Question: I have various solid shapes that i need to find the outer-lines for.
I get the shapes from an API, as a list of x,y-coordinates for every pixel in the shape. I would like to remove the "filler points" so i only have a list of the "outer-line", the red pixels in this image:

How can this be done?
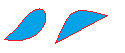
Answer: If you open up that image and zoom in on it, you can easily see what distinguishes the red pixels from the blue ones: a red pixel has at least one white pixel either directly above, below, to the left or to the right of it, whereas a blue pixel has zero. Diagonals don't count.
So you can find the outer-line of the shape (the red pixels) with the following algorithm, given a list of pixel co-ordinates:
- - - - - - - -
Be careful that (max y - min y) and (max x - min x) are not to large, or you might get an out of memory error when trying to allocate the array. Also, to avoid index out of bounds errors when checking the array, just add any pixel at the edges of the array (x or y = 0, x or y = x or y array size - 1) where array[y][x] equals 1 to the list and avoid the other checks.